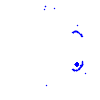
Particle: electron